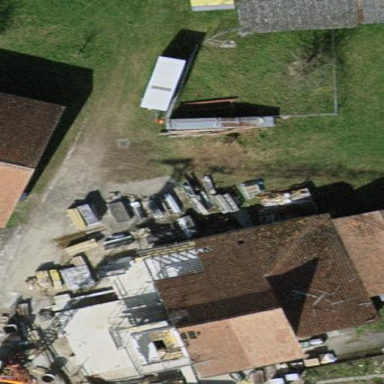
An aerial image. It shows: Farmyard area.